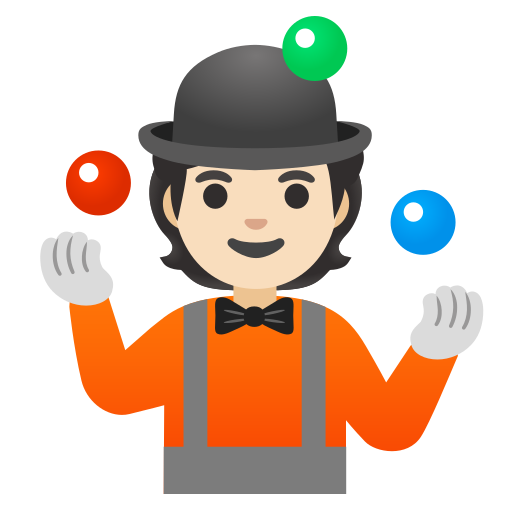
Emoji: 🤹🏻